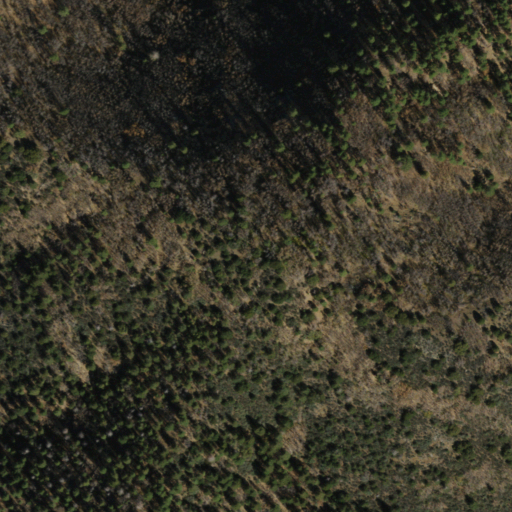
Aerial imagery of mountain in Arizona named Maverick Mountain containing evergreen forest and shrub